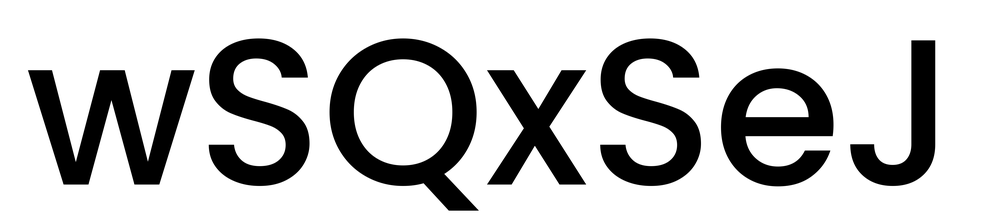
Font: Poppins-Medium